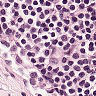
Metastatic tissue present: no